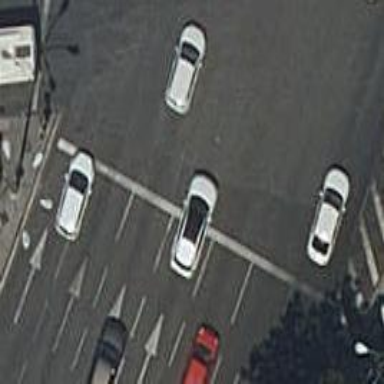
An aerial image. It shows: Road with traffic signals.